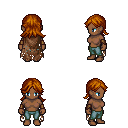
a pixel art fantasy rpg character, female body template, human, dark skin, brown tattered cape, teal pants, brunette loose hair, leather bracers, four views (front, back, left, right), 2x2 character sprite sheet, small pixel art, hard edges, no anti-aliasing